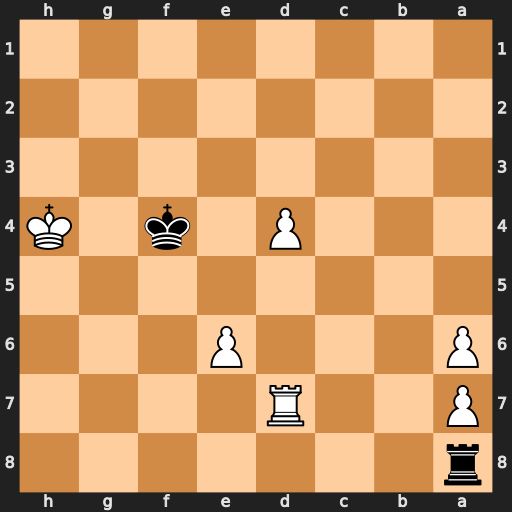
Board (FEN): r7/P2R4/P3P3/8/3P1k1K/8/8/8
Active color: b
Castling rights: -
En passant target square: -
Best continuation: Rh8+ Rh7 Rxh7#